Question:
I want to make my first app - it will be my resume(cv). Here is what I created in my mind:
- -
I want to join somehow views with titles - how can I do it better without json?
I did it like this: views and titles are done separately. Is there any better way to do this without json?
One important thing: I want to have more than 10 buttons, so I want to do it with arrays instead of placing just buttons separately.
'''
import SwiftUI
struct ContentView: View {
let columns = [
GridItem(.flexible()),
GridItem(.flexible())
]
let buttonsViews: [AnyView] = [
AnyView(AboutView()),
AnyView(EducationView()),
AnyView(GalleryView())
]
let titles: [String] = [
"About",
"Education",
"Gallery"
]
var body: some View {
NavigationStack{
LazyVGrid(columns: columns) {
ForEach(buttonsViews.indices, id: \.self) { ind in
NavigationLink("\(titles[ind])") {
buttonsViews[ind]
}
.frame(height: 50)
.frame(minWidth: 100)
.foregroundColor(.red)
.padding()
.background(Color.black)
.cornerRadius(5)
}
}
}
}
}
'''
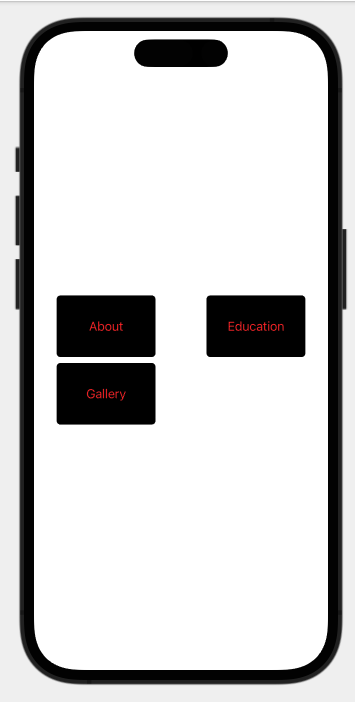
Answer: If you're using 'AnyView', you're probably doing it wrong. Try an array of enums representing each view ('about', 'education', 'gallery', etc), then 'ForEach' on the array, switch on their enum, and return the relevant View.
'''
enum ButtonType: Identifiable, CaseIterable {
var id: Self { self }
case about, education, gallery
var title: String {
switch self {
case .about: return "About"
case .education: return "Education"
case .gallery: return "Gallery"
}
}
}
struct ContentView: View {
let columns = [
GridItem(.flexible()),
GridItem(.flexible())
]
var body: some View {
NavigationStack{
LazyVGrid(columns: columns) {
ForEach(ButtonType.allCases) { type in
NavigationLink(type.title) {
switch type {
case .about:
Text("AboutView")
case .education:
Text("EducationView")
case .gallery:
Text("GalleryViewView")
}
}
.frame(height: 50)
.frame(minWidth: 100)
.foregroundColor(.red)
.padding()
.background(Color.black)
.cornerRadius(5)
}
}
}
}
}
'''
<URL>